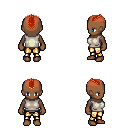
a pixel art fantasy rpg character, female body template, human, dark skin, white sleeveless shirt, gold greaves, red short mohawk hairstyle, four views (front, back, left, right), 2x2 character sprite sheet, small pixel art, hard edges, no anti-aliasing